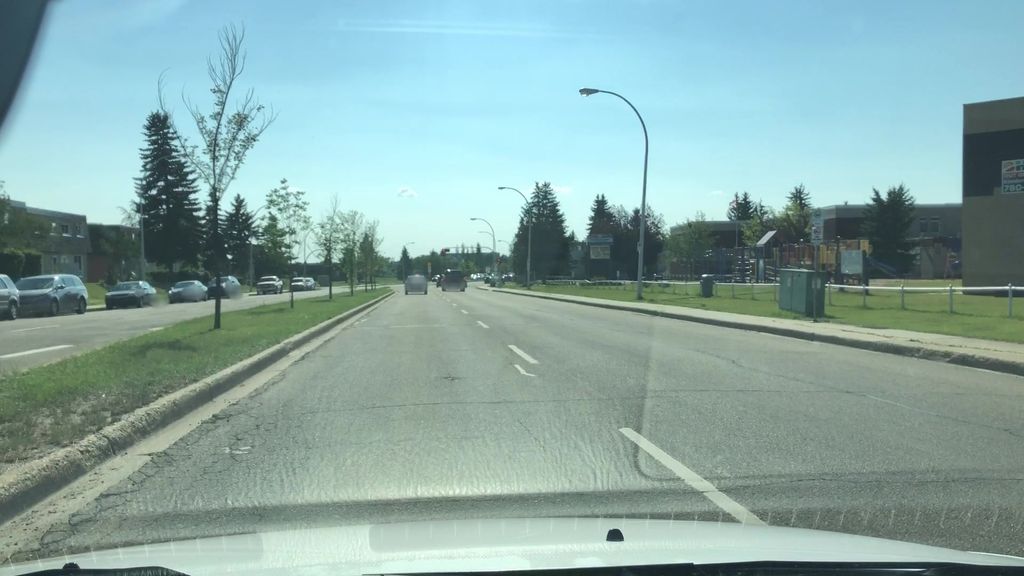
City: edmonton